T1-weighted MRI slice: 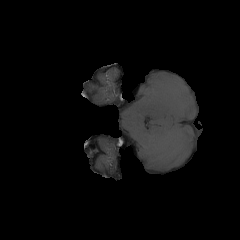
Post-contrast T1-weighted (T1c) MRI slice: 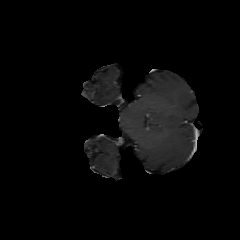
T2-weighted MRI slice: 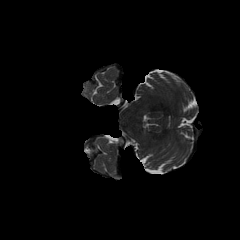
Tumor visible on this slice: no